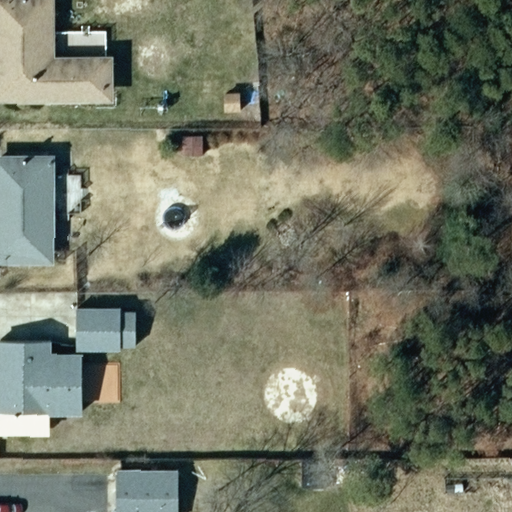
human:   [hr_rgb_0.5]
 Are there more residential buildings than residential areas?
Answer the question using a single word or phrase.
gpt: yes

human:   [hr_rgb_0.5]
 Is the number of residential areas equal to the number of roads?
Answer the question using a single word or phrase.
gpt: no

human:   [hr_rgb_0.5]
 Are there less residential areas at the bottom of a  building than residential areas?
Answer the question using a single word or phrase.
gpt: no

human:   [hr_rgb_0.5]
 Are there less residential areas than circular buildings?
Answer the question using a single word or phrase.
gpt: no

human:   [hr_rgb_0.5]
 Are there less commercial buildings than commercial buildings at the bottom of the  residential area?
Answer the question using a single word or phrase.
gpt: no

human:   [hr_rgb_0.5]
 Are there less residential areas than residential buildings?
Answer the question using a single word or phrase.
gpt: yes

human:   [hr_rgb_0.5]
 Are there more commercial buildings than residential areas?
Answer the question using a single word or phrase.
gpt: no

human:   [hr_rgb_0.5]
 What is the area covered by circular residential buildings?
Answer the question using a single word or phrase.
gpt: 0m2

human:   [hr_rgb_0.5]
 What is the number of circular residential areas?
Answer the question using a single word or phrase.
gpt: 0

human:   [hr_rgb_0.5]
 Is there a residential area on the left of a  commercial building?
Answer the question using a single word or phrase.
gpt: no

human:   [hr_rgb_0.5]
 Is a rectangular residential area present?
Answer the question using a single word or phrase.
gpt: yes

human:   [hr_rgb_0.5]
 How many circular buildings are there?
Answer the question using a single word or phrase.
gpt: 0

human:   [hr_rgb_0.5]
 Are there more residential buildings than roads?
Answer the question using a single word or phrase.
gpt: yes

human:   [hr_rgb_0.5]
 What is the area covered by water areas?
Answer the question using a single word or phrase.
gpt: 0m2

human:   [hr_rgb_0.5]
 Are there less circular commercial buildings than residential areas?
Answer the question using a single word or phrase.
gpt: yes

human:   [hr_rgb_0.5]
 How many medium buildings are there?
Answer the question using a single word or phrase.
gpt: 2

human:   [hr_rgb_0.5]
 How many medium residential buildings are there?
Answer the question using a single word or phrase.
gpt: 1

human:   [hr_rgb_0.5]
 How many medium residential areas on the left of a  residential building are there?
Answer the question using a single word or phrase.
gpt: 0

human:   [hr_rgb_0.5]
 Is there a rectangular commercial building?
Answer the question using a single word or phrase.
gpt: no

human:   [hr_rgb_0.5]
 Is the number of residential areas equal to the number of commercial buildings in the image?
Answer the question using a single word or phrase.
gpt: no

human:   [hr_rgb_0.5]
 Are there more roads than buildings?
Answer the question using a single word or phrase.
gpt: no

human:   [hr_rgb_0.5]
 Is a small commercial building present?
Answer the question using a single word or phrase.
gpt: no

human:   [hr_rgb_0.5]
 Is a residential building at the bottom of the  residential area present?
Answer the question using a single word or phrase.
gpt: no

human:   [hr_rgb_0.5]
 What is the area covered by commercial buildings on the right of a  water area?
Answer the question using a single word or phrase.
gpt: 0m2

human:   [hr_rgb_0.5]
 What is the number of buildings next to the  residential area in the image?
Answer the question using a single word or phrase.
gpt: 5

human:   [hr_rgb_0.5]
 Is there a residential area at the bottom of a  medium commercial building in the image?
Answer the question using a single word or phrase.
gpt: no

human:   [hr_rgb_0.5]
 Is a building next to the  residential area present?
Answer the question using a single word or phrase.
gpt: yes

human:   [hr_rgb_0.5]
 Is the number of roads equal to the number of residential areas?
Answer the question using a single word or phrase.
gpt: no

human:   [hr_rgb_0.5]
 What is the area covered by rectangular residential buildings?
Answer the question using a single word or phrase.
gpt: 181m2

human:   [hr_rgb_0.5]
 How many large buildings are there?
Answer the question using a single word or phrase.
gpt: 0

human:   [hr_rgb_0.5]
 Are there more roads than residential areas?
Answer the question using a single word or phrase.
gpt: no

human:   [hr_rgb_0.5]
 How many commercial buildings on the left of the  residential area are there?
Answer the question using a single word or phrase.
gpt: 0

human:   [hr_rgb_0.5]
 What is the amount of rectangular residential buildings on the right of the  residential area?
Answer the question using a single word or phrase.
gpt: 0

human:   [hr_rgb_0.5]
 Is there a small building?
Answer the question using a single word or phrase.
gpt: yes

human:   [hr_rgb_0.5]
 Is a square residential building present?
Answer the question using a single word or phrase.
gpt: no

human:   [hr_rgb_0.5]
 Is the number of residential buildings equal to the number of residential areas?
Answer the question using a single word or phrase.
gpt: no